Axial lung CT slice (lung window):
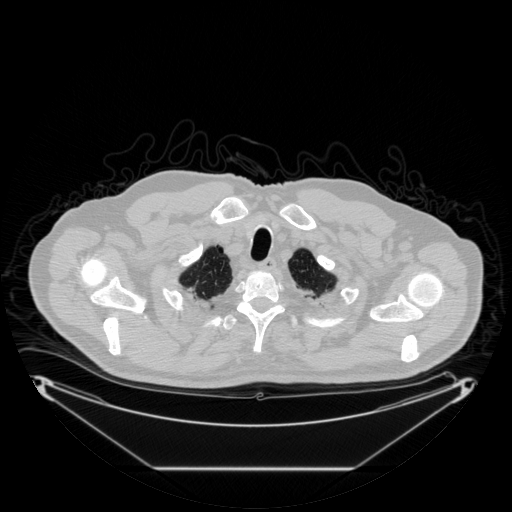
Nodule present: no